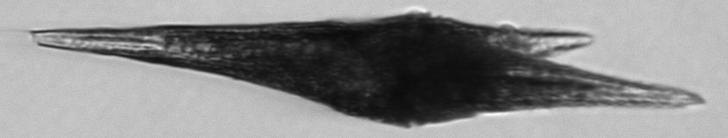
Label: Tripos_furca